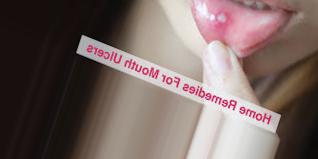
Condition: Mouth Ulcer